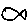
Label: fish